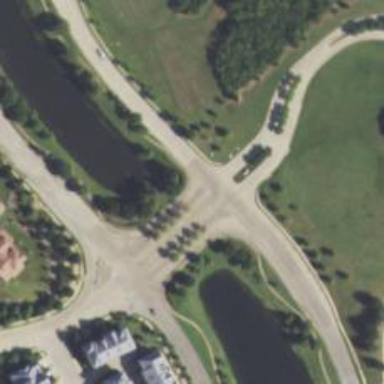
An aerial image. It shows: Secondary link road.